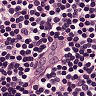
Metastatic tissue present: no